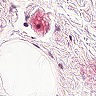
Metastatic tissue present: no